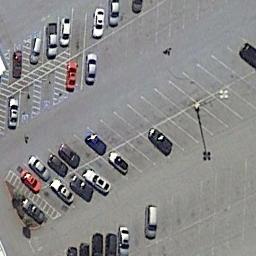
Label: parking_lot